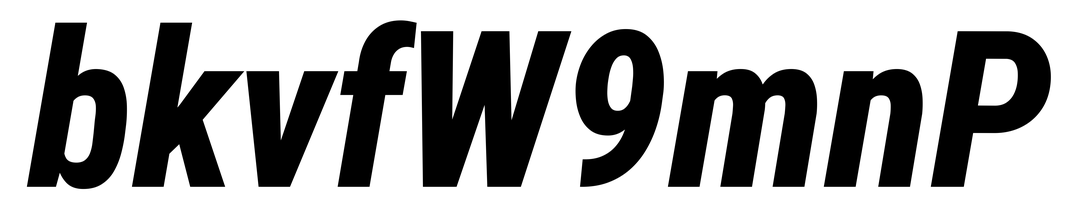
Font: Roboto-Italic_Condensed_ExtraBold_Italic